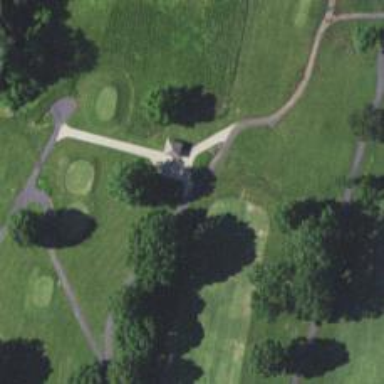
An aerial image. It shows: Path for golf carts.